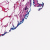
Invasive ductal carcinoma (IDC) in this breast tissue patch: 0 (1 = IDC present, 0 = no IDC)